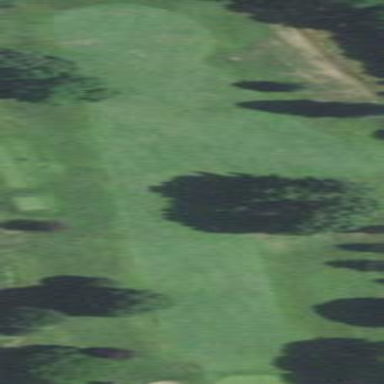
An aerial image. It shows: Grassy area serving as fairway for golf.